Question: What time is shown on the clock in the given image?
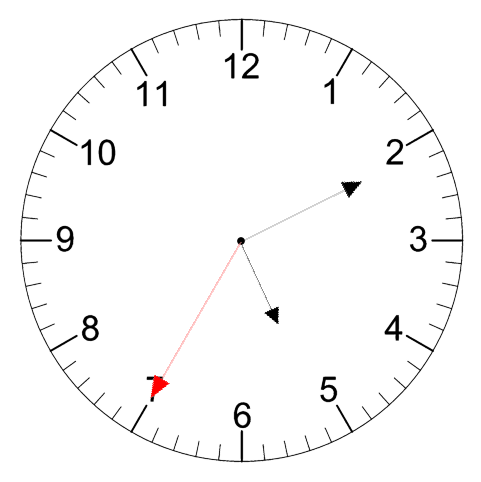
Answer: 05:10:35